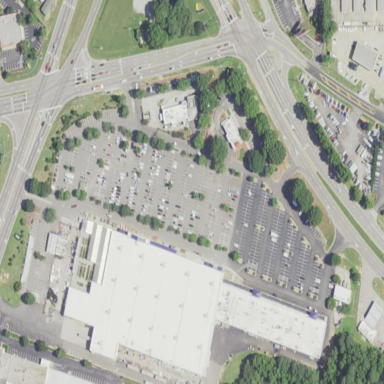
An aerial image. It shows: Commercial building.